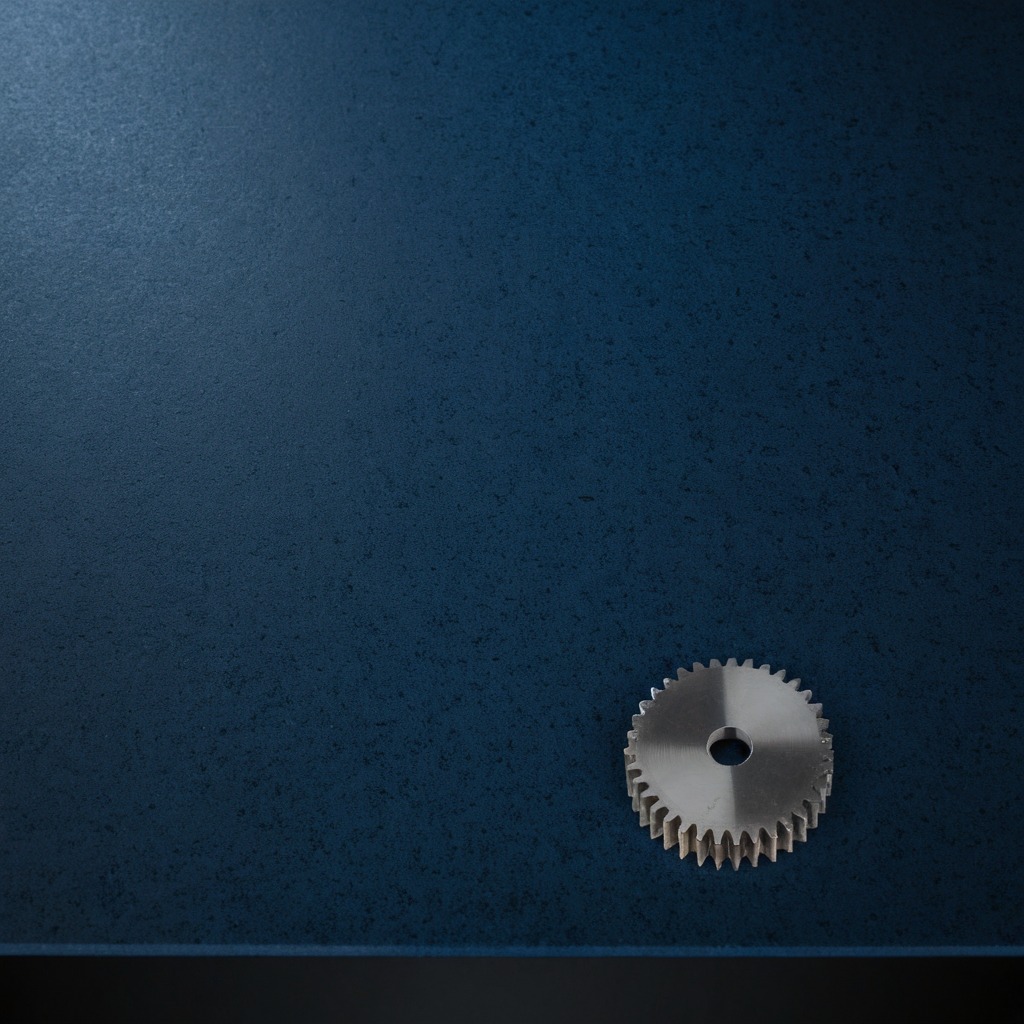
A steel gear with teeth lies on the granite tabletop.